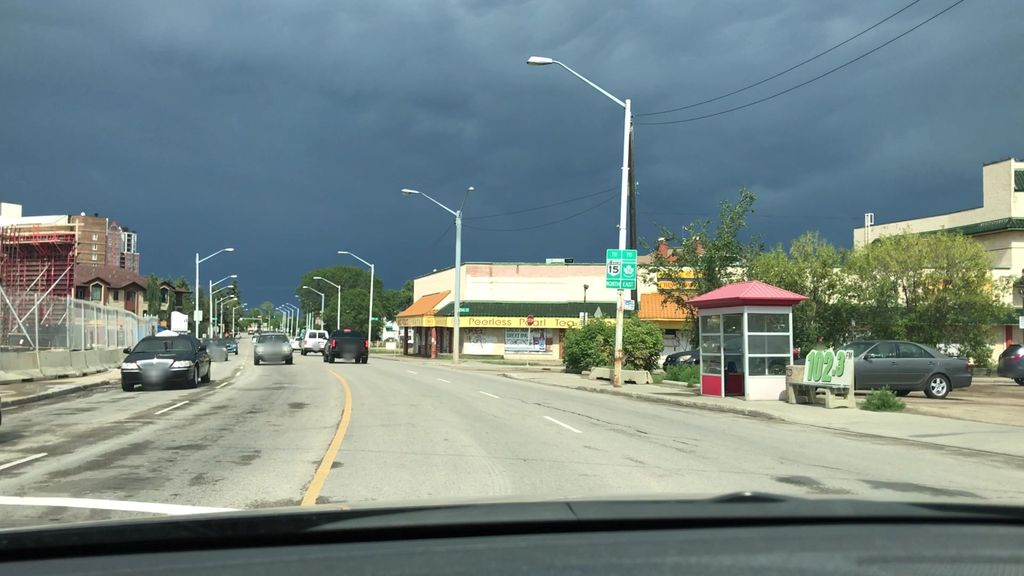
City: edmonton